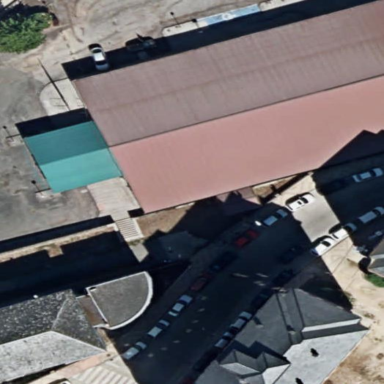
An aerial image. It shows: Theatre building.